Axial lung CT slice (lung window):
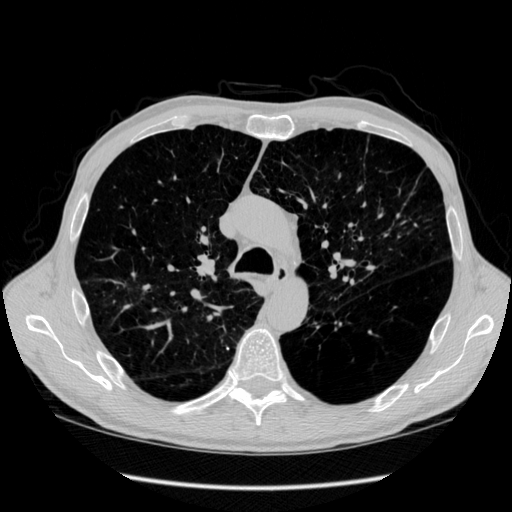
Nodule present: no